Interaction volume radius: 5 \u00c5
Interaction volume height: 40 \u00c5
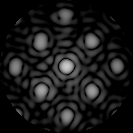
Disorder parameter: 0.172